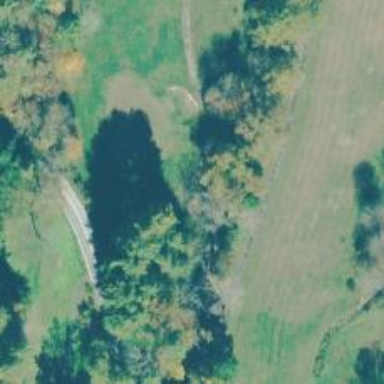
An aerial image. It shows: Golf cartpath that is also road path.